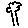
Label: tree